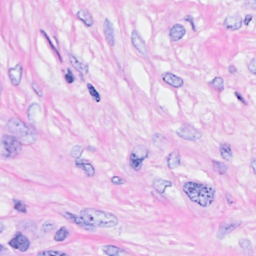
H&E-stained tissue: Breast